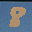
Label: 8